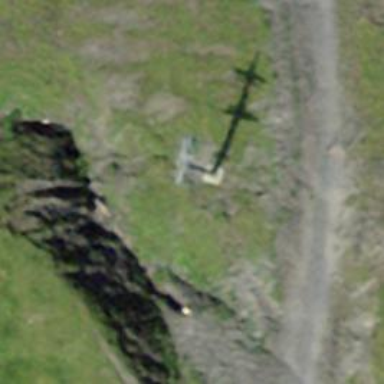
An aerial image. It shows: Pylon used for aerialway.